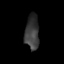
Tissue: lung
Cell type: T cells
Senescence score: 0.2314
Nuclear area (px): 476
Mean DAPI intensity: 57.613